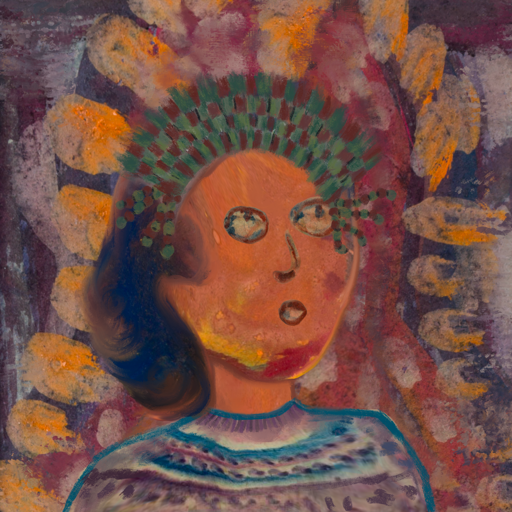
Background: Doll, Head And Neck Side: Mother_And_Son_Son, Face Side: Orphan, Bust: HillGirl, Hair Side: Mother_And_Son_Son, Head Accessory: After_Raid_Crown, Second Necklace: Blank, Necklace: Blank, Baby: Blank